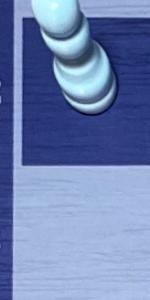
Label: Empty